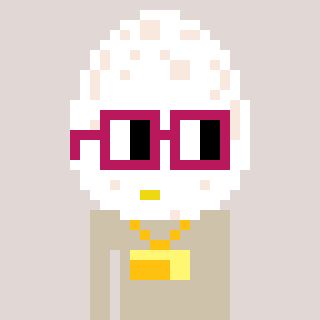
a pixel art character with square dark red glasses, a egg-shaped head and a bege-colored body on a warm background